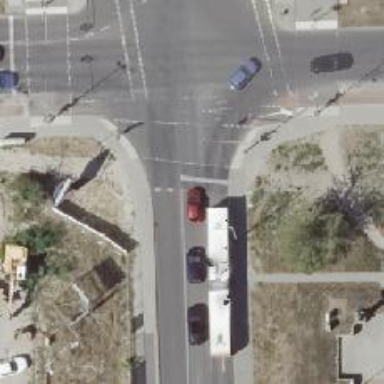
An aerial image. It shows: Road with traffic signals.